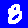
Digit: 8